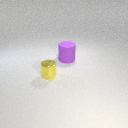
small yellow metal cylinder to the left of large purple rubber cylinder